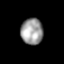
Tissue: lung
Cell type: T cells
Senescence score: 0.2053
Nuclear area (px): 567
Mean DAPI intensity: 156.249